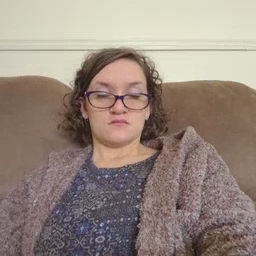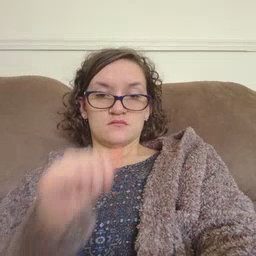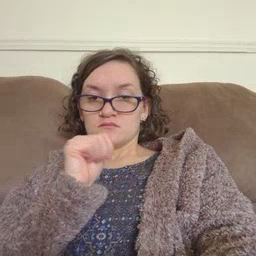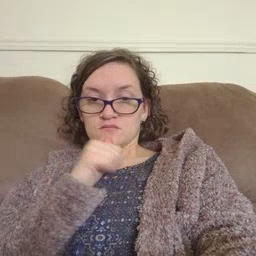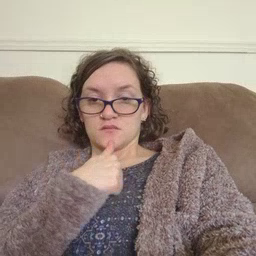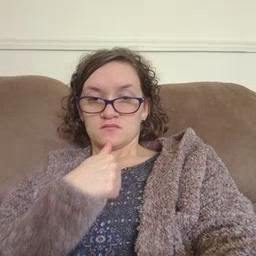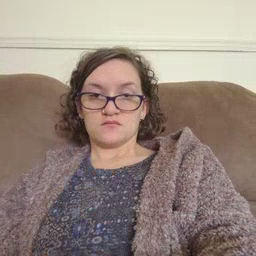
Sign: owie